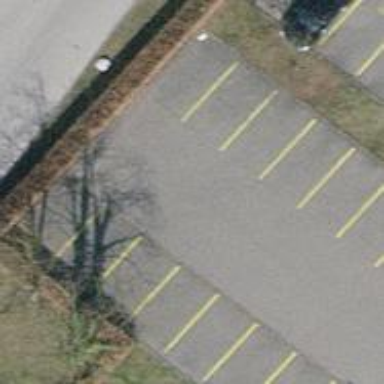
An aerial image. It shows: Parking aisle designated as service road.